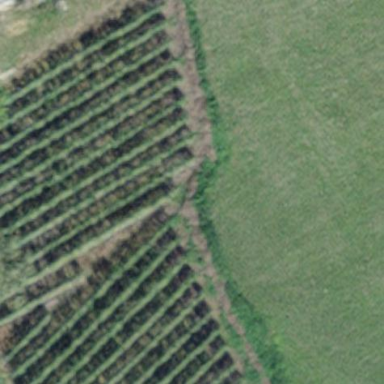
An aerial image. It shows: Vineyard growing grapes.